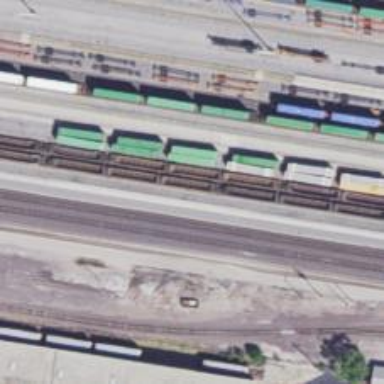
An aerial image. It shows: Abandoned railway yard is depicted.